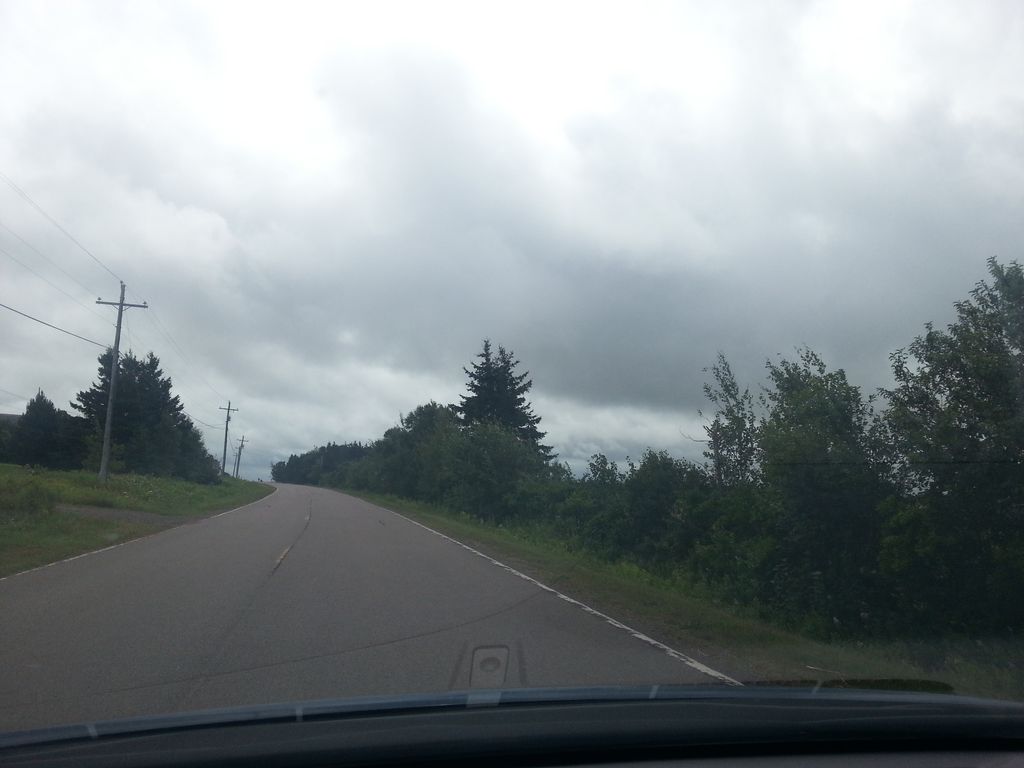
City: charlottetown